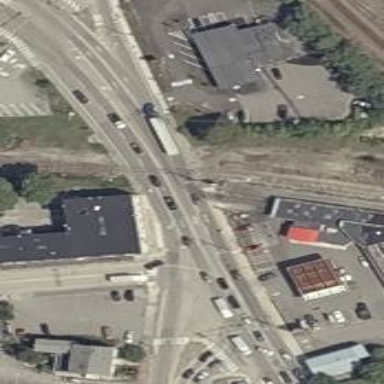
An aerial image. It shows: Railway crossing.